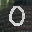
Label: 0